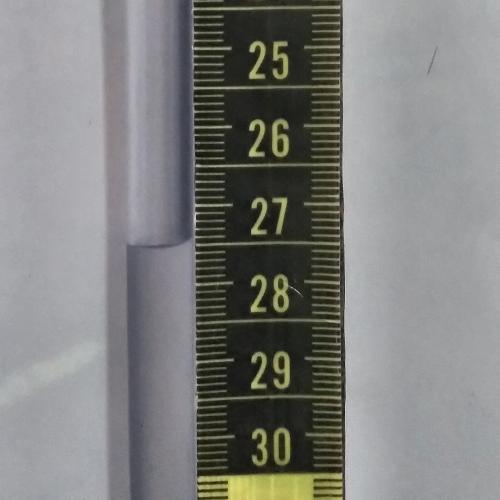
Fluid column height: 27.5 cm